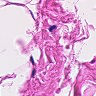
Metastatic tissue present: no